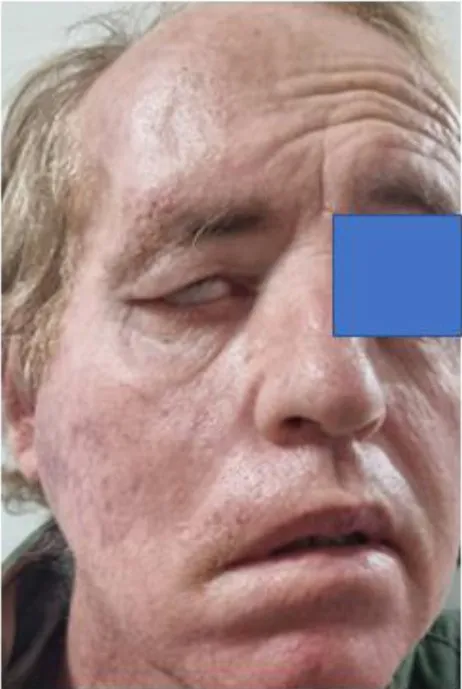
Progressive inability to open the right eye and right side of mouth. This was his condition 7 months post the mRNA vaccination.
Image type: medical_photograph (other_medical_photograph)